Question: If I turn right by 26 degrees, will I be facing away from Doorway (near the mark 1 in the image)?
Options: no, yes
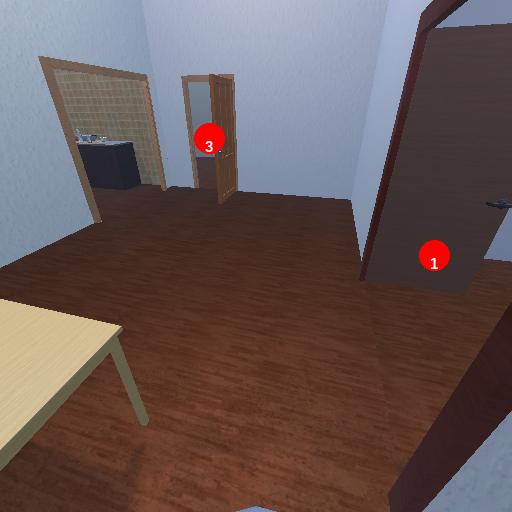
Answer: no